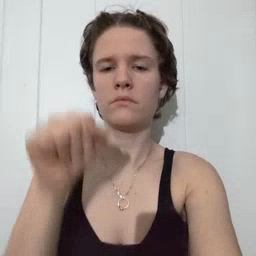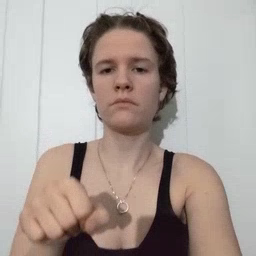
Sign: can